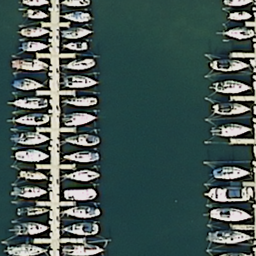
Label: harbor